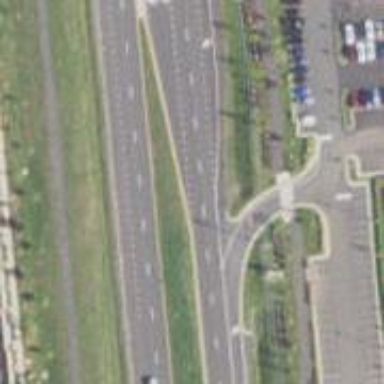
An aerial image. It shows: Primary link highway with asphalt surface.